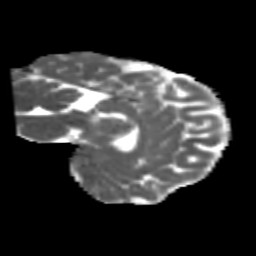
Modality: MD
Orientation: sagittal
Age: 39
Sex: female
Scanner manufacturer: siemens
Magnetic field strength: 3 T
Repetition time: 1.8 s
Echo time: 0.07 s